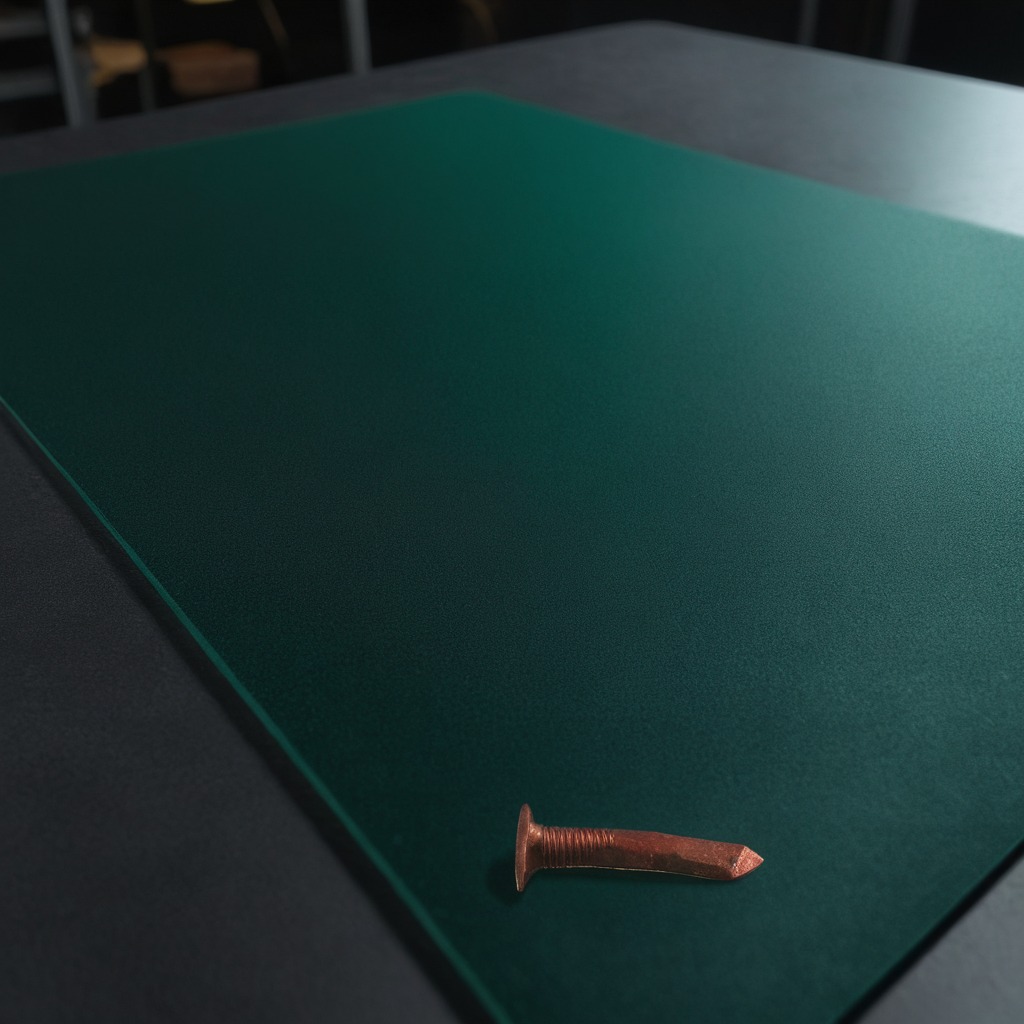
A nail is lying on the green rubber mat.